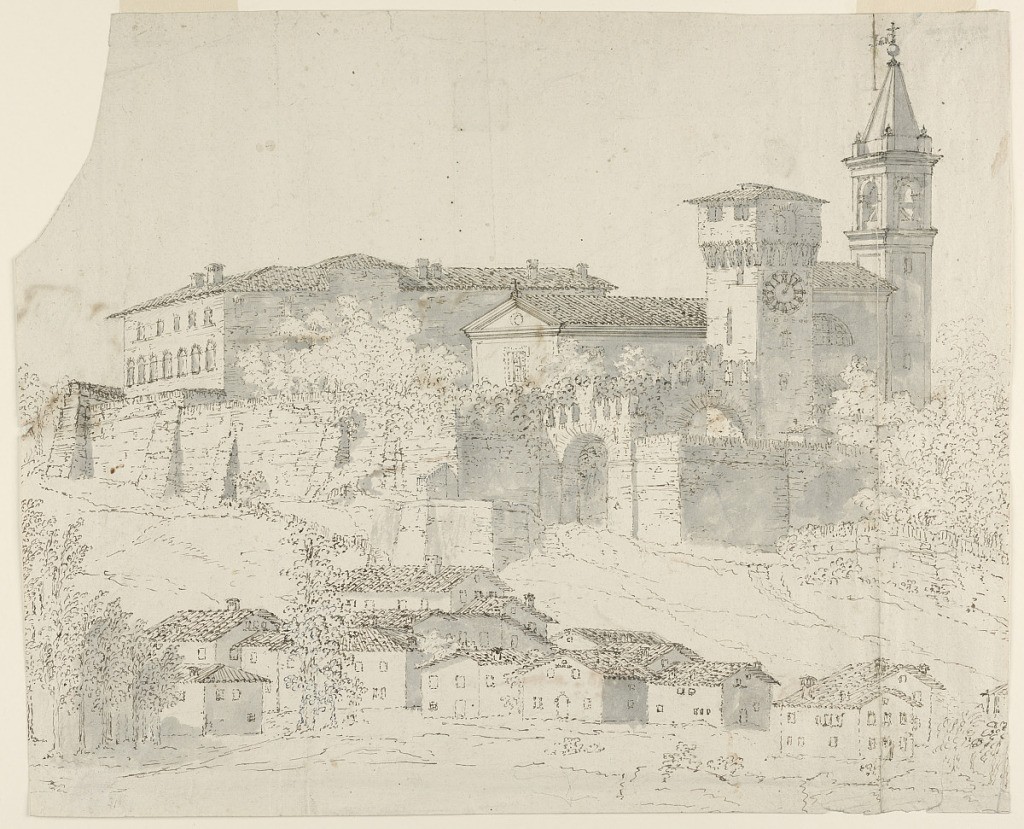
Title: Study for a Mountain Locality
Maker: Pompeo Savini, Italian, active 18th century
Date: late 18th century
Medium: Pen and black ink, brush and gray wash on paper
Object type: Drawing
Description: Horizontal format view of a church and a villa in the precinct of a fortified castle and a group of houses at their foot in the foreground. Verso: a part of an architectural plan.